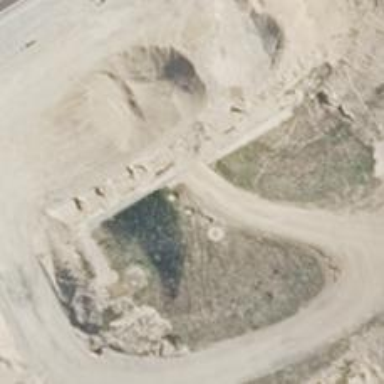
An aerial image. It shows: Track road with grade 1 track type that goes through tunnel.